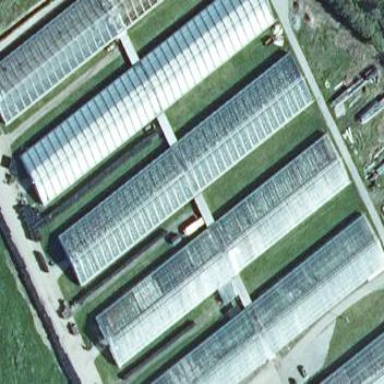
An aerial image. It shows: Greenhouse.